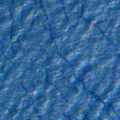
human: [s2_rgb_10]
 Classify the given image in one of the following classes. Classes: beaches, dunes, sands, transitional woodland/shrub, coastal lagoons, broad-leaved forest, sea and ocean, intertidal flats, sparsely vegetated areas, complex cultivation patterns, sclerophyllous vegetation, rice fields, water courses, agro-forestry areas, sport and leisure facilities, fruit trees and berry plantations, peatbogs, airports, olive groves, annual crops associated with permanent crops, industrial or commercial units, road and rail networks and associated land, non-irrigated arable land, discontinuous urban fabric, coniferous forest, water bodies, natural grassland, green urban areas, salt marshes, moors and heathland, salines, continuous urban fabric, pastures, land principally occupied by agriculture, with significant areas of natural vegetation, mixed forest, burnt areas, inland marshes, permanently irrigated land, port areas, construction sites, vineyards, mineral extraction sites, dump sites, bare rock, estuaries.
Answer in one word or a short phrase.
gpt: sea and ocean